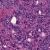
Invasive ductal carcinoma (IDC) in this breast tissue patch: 1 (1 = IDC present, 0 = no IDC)